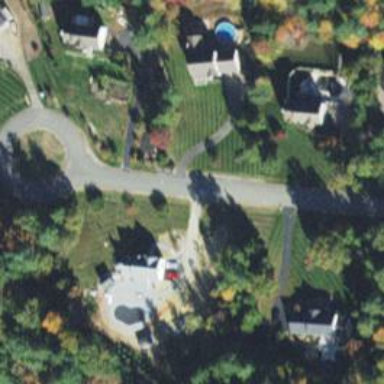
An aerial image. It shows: Driveway leading to service road.